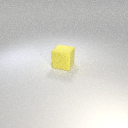
large yellow rubber cube